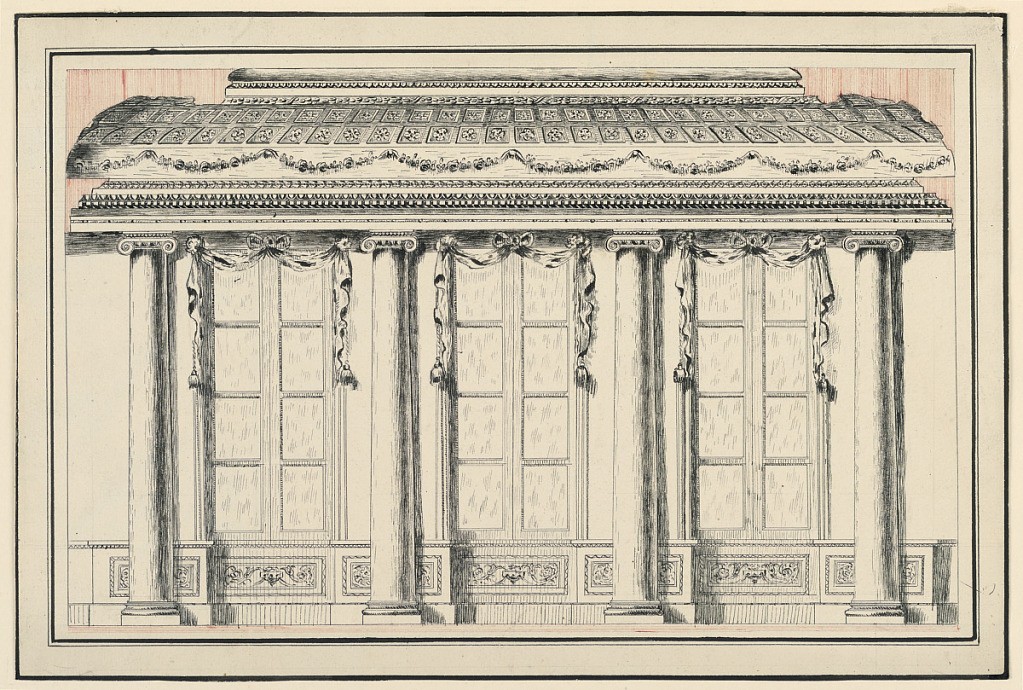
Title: Elevation of a Salon
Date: ca. 1780–1800
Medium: Pen with red and black ink
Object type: Drawing
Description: Three bays separated by free-standing iconic columns. Above, a coffered ceiling cove below is a continuous garland.